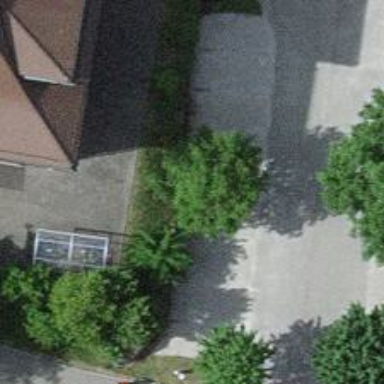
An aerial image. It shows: Charging station.